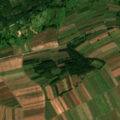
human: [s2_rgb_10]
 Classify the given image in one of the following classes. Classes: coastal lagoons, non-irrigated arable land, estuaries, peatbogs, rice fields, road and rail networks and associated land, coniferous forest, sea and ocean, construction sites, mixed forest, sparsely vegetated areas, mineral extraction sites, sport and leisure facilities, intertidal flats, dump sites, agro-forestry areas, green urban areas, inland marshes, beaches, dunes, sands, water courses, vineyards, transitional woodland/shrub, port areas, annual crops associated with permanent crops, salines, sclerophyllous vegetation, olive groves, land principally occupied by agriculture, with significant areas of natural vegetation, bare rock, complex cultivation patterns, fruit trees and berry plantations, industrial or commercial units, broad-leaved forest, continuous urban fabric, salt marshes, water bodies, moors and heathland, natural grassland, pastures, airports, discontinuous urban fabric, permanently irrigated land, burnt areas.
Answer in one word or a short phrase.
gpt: non-irrigated arable land, land principally occupied by agriculture, with significant areas of natural vegetation, broad-leaved forest, transitional woodland/shrub